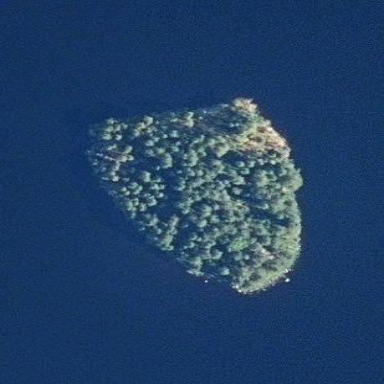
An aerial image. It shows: Island covered with woodland.